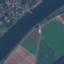
Land use / land cover class: River